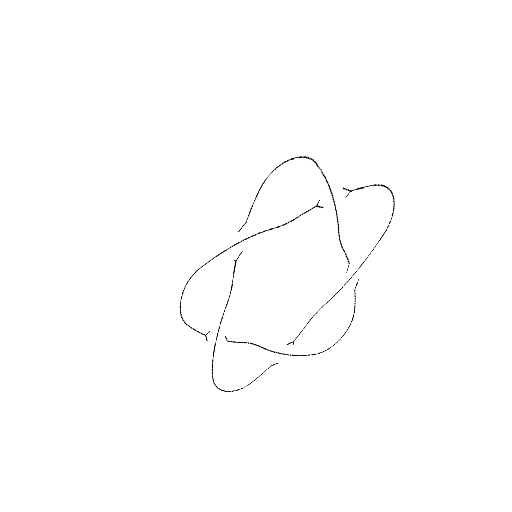
Crossing number: 5